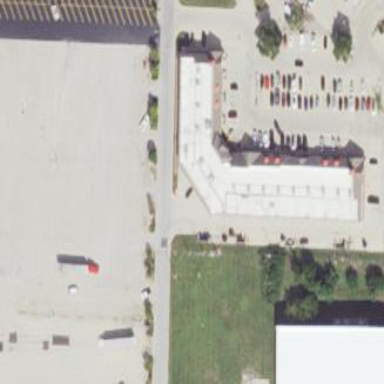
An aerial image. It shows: Retail building.